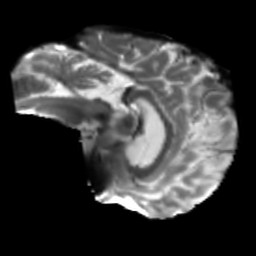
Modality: T2w
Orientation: sagittal
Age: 58
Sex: male
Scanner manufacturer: siemens
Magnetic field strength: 3 T
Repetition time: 5.25 s
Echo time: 0.08 s